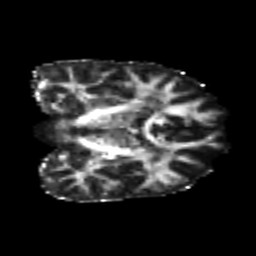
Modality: FA
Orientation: coronal
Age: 22
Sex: female
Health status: healthy
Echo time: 0.074 s